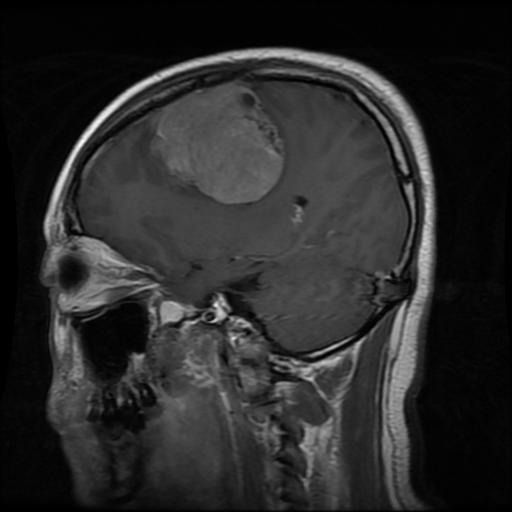
Label: meningioma